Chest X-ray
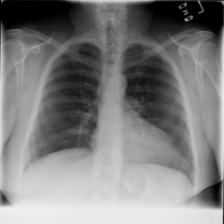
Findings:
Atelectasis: negative
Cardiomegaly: negative
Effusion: negative
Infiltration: negative
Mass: negative
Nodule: negative
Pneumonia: negative
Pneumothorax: negative
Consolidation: negative
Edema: negative
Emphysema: negative
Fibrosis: negative
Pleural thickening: negative
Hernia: negative